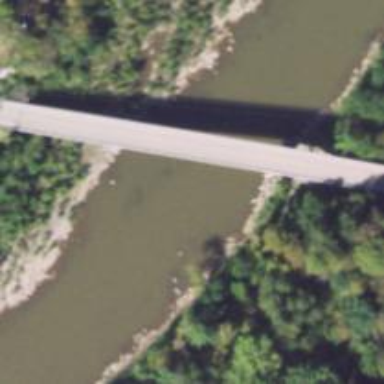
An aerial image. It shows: Tertiary road with bridge.